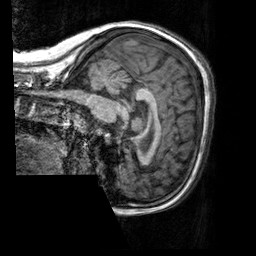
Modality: T1w
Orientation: sagittal
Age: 25
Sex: female
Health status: healthy
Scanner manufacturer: siemens
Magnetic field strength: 3 T
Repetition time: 2.3 s
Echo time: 0.00303 s